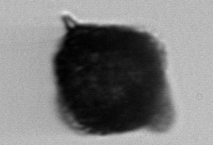
Label: Gonyaulax